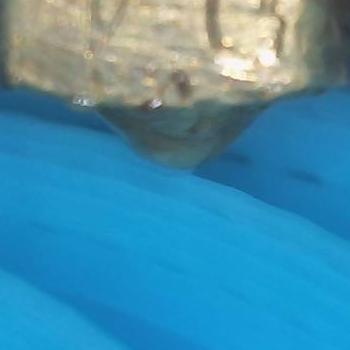
Flow rate: 112%